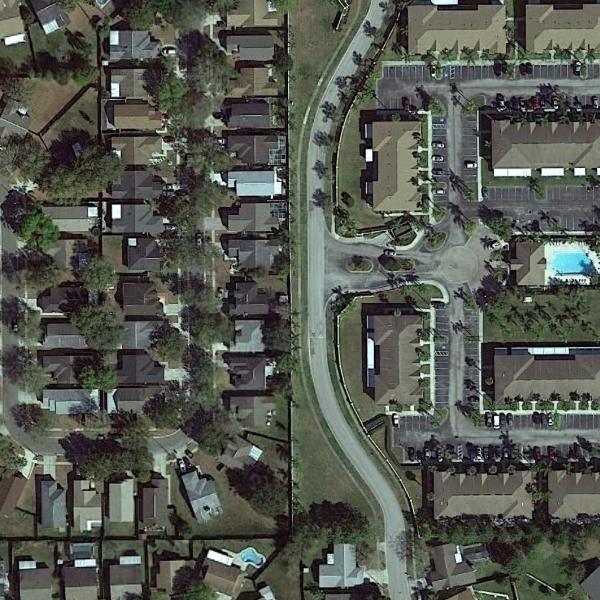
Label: DenseResidential